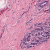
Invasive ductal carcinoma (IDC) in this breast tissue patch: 0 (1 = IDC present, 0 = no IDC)